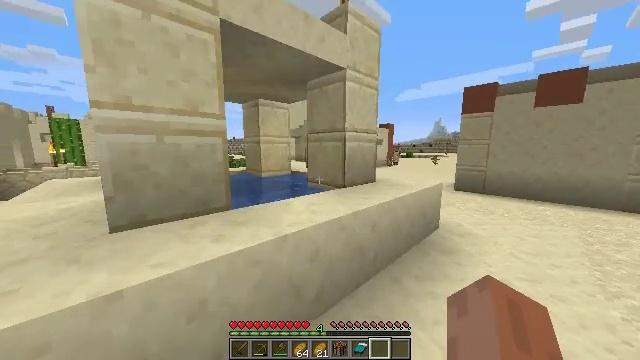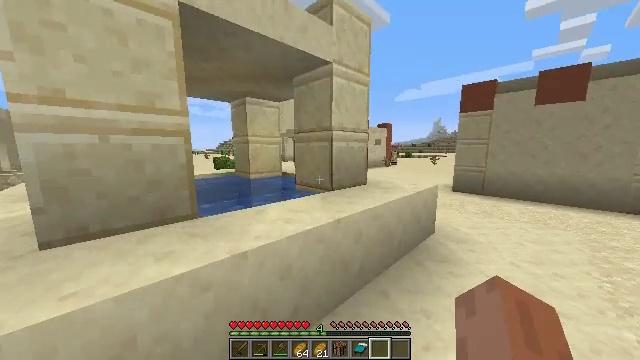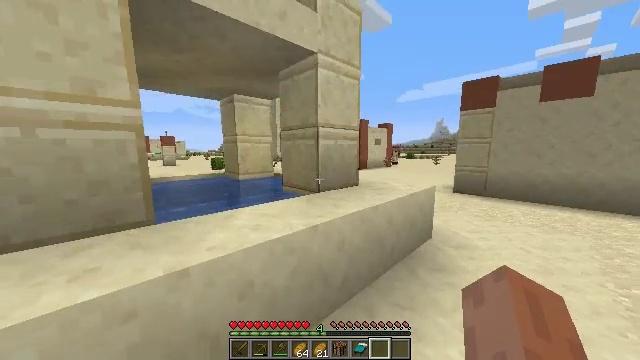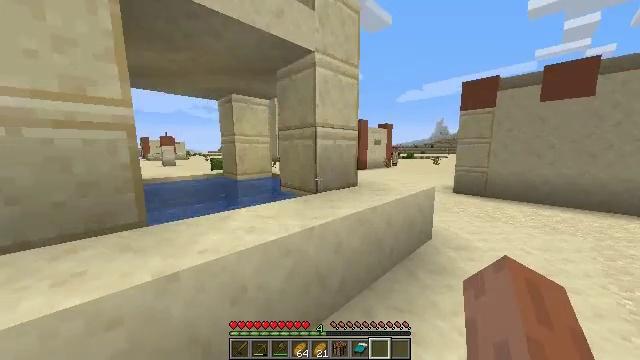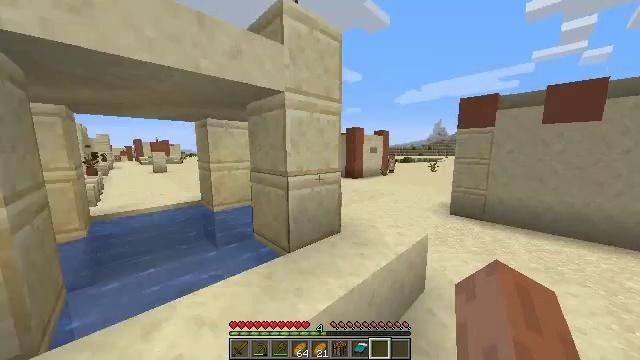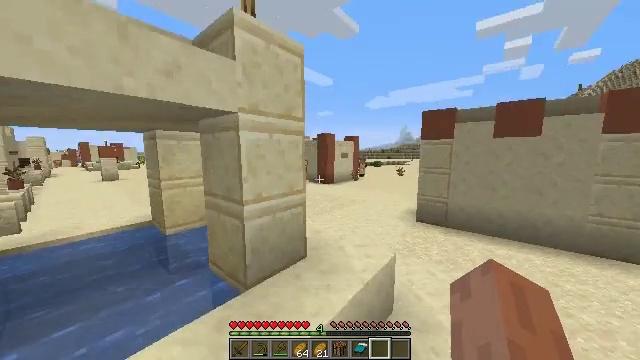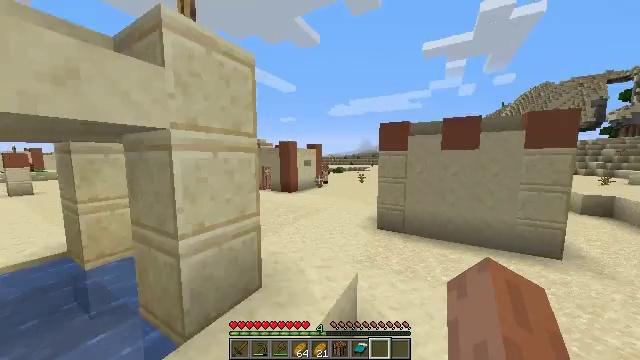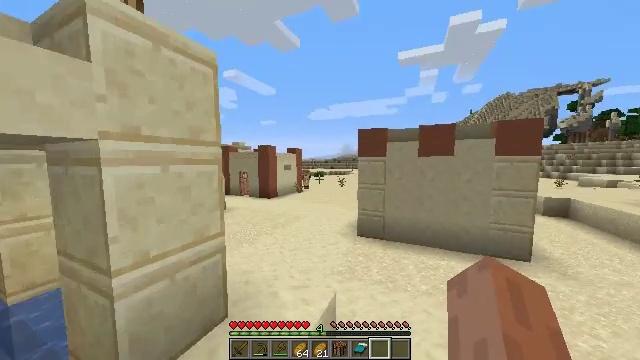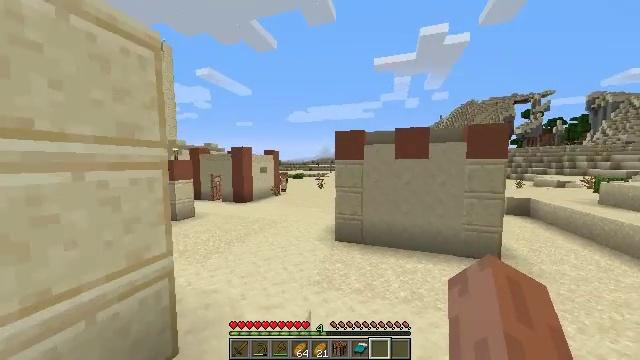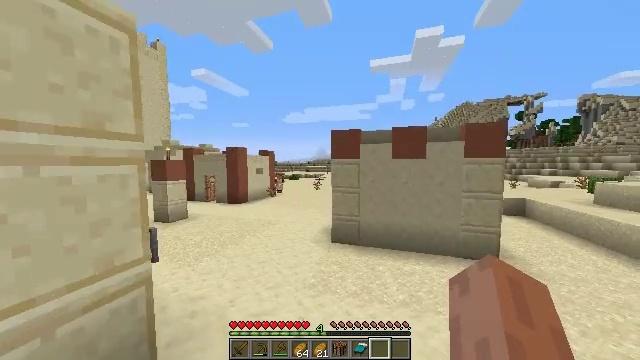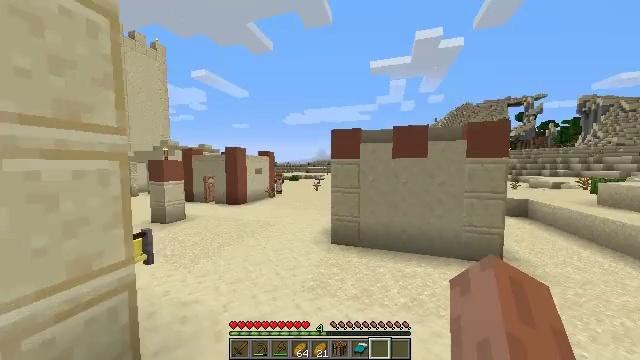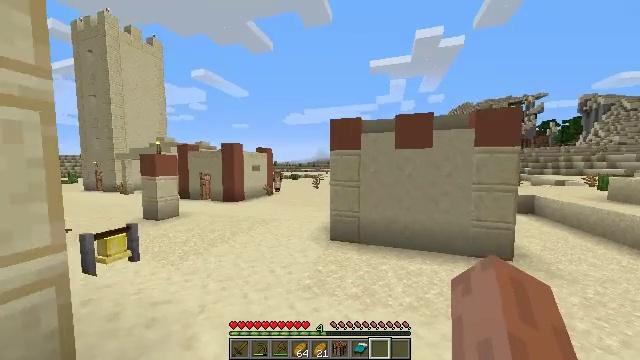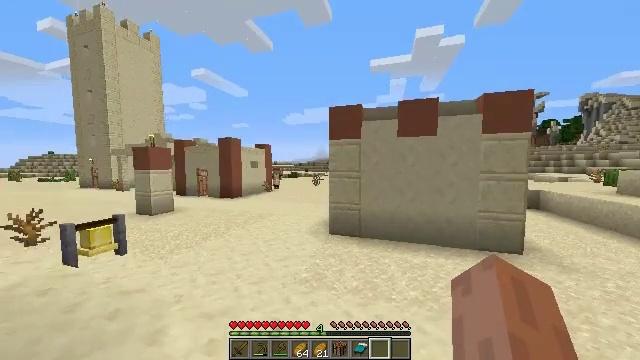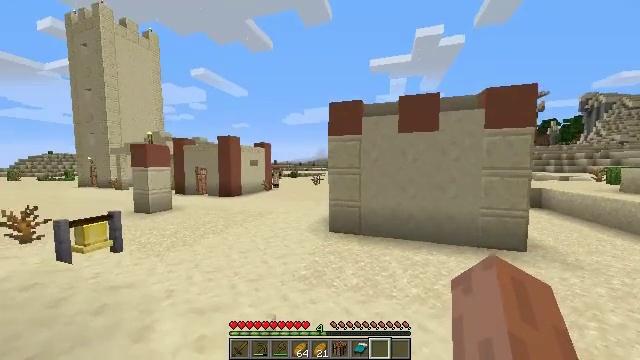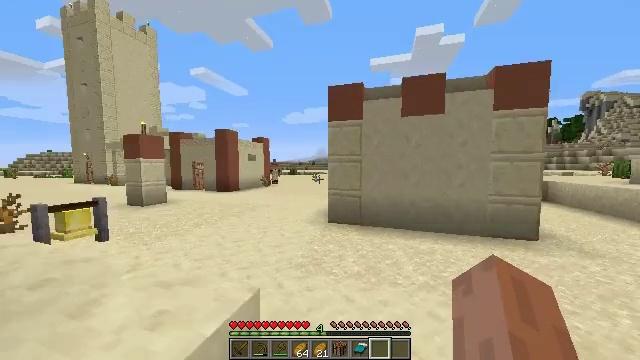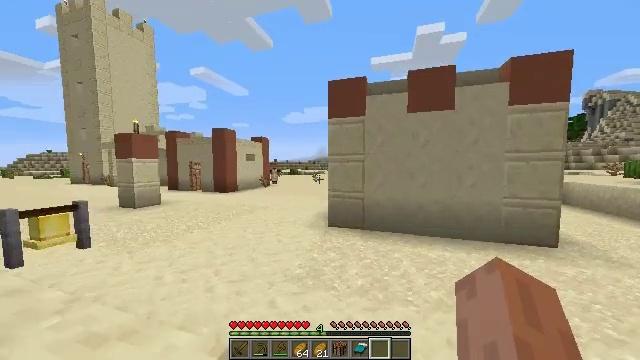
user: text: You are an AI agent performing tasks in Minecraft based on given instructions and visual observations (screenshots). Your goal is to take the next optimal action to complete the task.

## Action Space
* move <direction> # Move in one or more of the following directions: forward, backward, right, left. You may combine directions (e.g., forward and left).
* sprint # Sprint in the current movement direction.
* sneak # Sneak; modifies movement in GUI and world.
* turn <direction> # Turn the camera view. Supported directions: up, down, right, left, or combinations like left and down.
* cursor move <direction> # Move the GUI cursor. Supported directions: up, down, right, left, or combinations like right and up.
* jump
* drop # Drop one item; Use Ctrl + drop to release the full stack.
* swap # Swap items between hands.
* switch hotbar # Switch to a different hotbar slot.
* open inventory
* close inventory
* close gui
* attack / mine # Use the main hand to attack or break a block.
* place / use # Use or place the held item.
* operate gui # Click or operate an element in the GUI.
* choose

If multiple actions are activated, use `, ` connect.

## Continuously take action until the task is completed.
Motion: motion action
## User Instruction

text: Recycle the blast furnace by breaking it.
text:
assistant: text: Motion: move forward and move right
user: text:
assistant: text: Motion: move forward and move right
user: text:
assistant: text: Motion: move forward and move right, jump
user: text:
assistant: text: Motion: move forward and move right, jump
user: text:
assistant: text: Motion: move forward and move right, turn right, jump
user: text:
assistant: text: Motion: move forward and move right, turn right and up, jump
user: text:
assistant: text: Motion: move forward and move right, turn right, jump
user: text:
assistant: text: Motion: move forward and move right, turn right, jump
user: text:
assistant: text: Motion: move forward
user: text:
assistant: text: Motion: move forward, jump
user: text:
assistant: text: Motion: move forward, jump
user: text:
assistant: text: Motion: move forward, jump
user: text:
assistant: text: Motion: move forward, jump
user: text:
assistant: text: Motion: move forward, jump
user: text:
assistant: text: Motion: move forward, jump
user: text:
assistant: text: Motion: move forward, jump
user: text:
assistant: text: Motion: move forward and move left, jump
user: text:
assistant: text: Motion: move forward and move left, jump
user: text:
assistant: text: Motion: move forward and move left, jump
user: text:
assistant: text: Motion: move forward and move left, jump
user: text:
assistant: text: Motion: move forward and move left, jump
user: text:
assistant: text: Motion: move forward and move left, jump
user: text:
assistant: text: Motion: move forward and move left, jump
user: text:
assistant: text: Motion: move forward and move left, jump
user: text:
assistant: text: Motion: move forward and move left, turn right and down, jump
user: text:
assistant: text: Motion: move forward and move left, turn right and down, jump
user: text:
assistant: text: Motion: move forward and move left, turn right, jump
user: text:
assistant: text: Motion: move forward and move left, turn right, jump
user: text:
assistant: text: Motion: move forward and move left, turn right, jump
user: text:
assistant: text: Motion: move forward and move left, turn right, jump